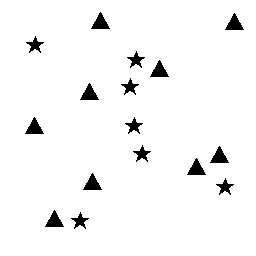
Squares: 0
Triangles: 9
Stars: 7
Total shapes: 16